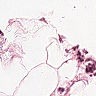
Metastatic tissue present: no